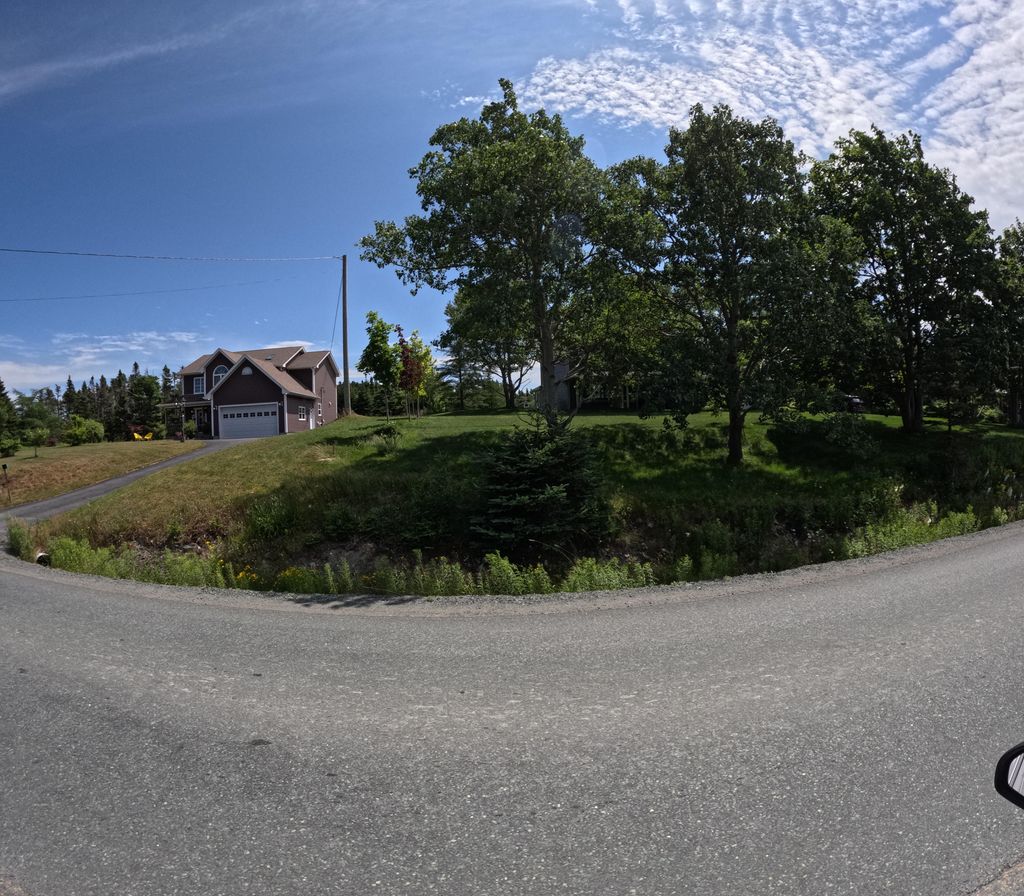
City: st_johns